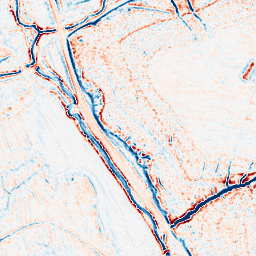
Category: edge_preserving
Decomposition family: bilateral
Decomposition parameters: d: 9
sigma_color: 50
sigma_space: 50
Upsampling method: sinc_hamming
Upsampling parameters: scale: 4
kernel_size: 8
Upsampling scale: 4